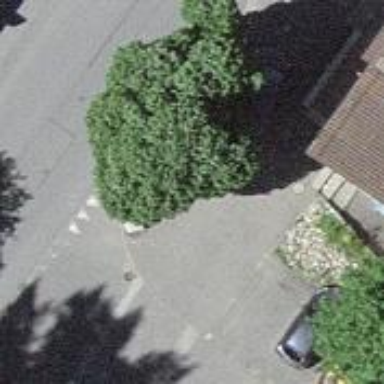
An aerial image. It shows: Post box is visible.